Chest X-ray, PA view. Patient: 51 years old, sex M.
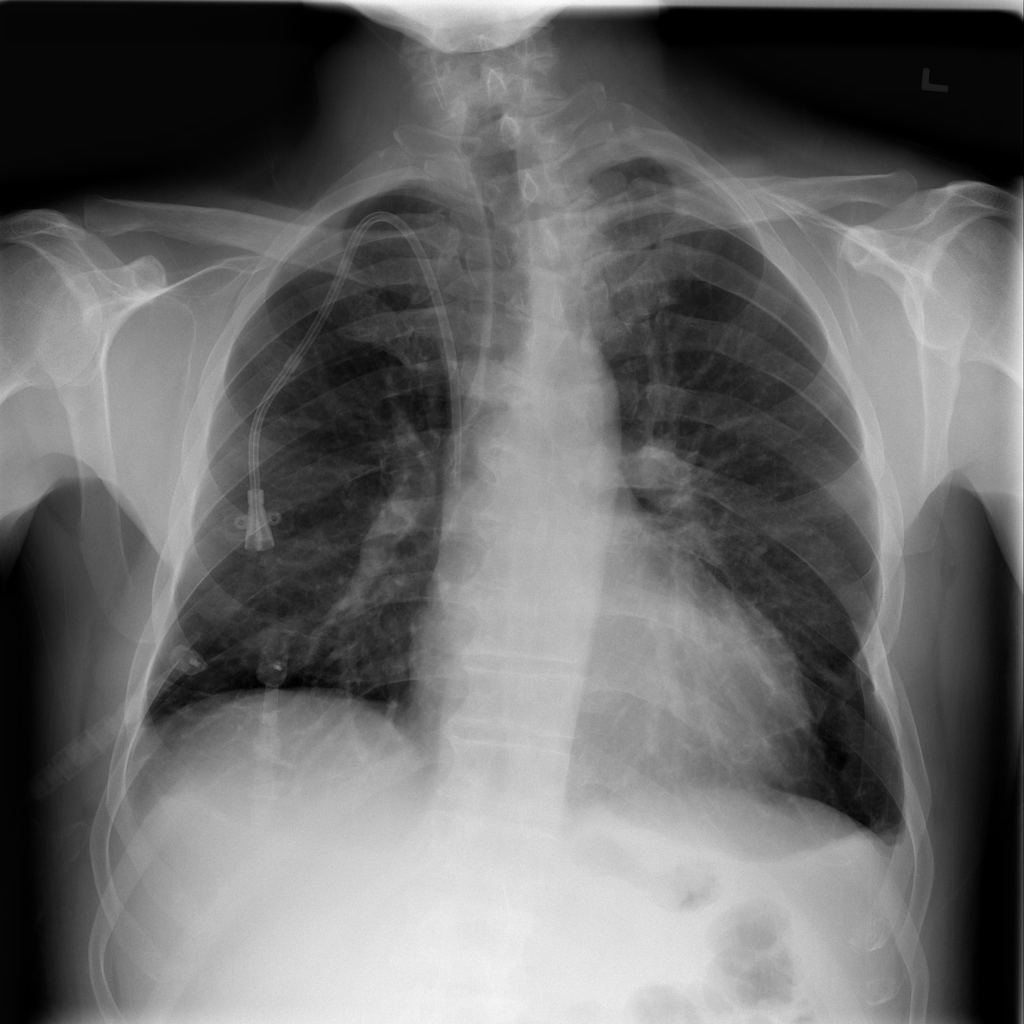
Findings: No Finding